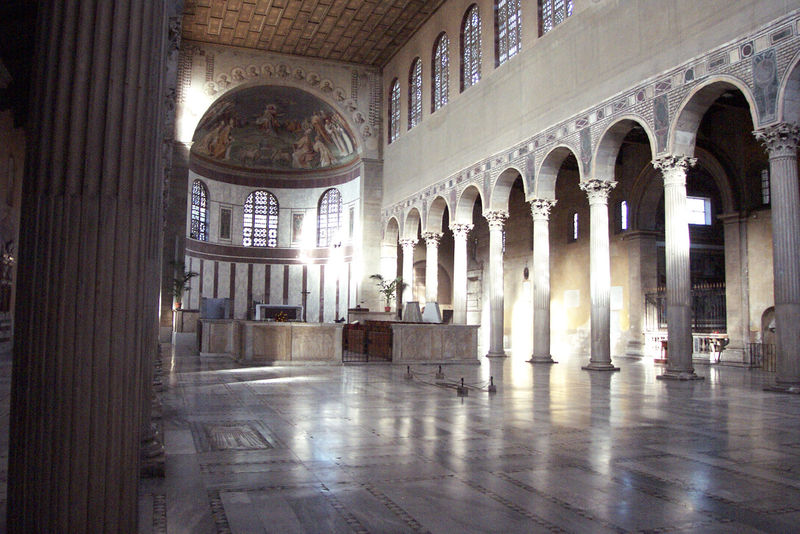
Titel: S. Sabina
Standort: Rom, S. Sabina (EU - I - Latium)
Schlagwörter: mann, fenster, licht, marmor, schwarz, säulen, weiss, bart, portrait, porträt, kirche, decke, bogen, fliege, halle, foto, photographie, altar, smoking, schwart weiss